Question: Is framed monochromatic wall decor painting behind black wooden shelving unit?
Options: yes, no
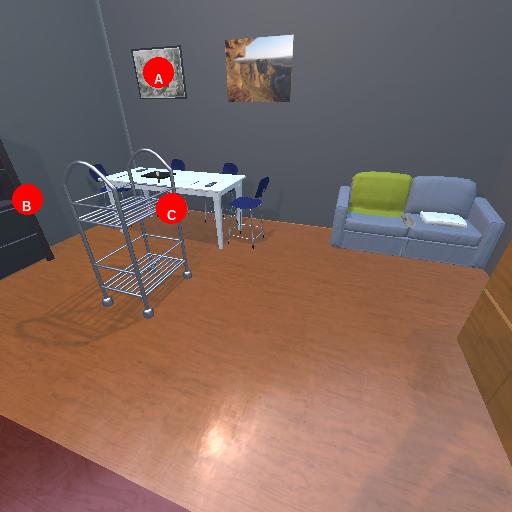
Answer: yes